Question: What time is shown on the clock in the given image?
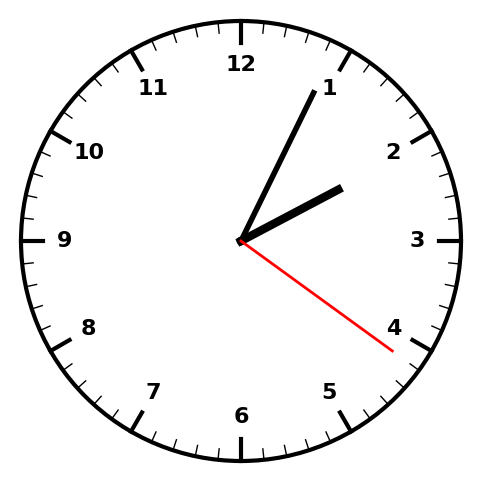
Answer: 02:04:21